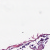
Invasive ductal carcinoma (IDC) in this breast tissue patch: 0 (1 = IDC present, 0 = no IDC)